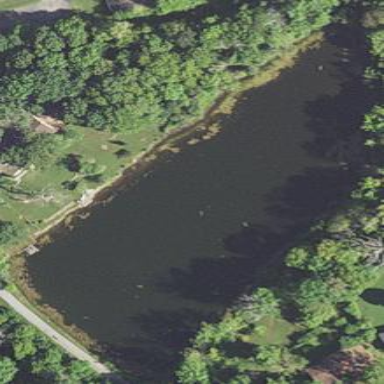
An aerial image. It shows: Peaceful pond surrounded by nature.